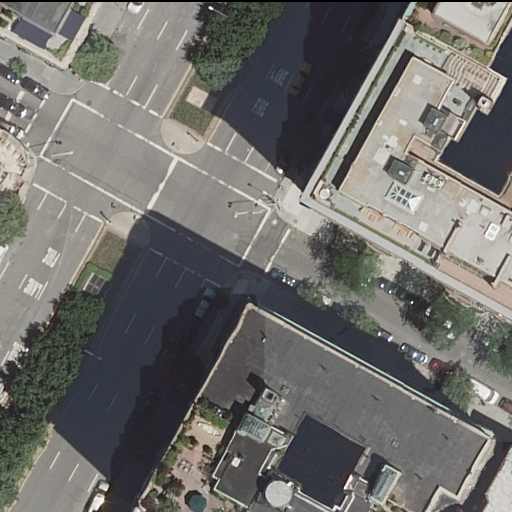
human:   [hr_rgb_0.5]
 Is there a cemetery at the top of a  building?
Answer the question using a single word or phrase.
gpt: no

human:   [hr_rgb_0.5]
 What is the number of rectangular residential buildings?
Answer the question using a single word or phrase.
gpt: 4

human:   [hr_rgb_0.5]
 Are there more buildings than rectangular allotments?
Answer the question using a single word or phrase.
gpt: yes

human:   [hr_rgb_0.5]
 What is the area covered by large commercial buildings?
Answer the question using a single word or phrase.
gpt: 0m2

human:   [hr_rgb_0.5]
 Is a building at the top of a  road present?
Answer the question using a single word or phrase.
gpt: yes

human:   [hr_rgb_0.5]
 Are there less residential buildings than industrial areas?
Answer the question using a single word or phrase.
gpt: no

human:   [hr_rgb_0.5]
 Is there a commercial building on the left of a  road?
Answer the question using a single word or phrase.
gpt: no

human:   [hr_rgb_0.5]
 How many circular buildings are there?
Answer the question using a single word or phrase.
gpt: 0

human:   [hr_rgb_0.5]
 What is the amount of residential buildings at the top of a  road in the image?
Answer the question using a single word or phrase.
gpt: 2

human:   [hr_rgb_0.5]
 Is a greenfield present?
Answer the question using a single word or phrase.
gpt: no

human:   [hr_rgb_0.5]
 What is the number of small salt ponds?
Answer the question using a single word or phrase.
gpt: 0

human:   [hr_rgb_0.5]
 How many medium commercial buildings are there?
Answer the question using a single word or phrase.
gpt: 0

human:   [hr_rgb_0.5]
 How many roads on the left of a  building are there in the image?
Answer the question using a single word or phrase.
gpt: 2

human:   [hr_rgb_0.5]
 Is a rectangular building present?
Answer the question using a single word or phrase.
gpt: yes

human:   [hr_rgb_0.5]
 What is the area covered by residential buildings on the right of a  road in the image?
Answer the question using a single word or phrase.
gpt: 3119m2

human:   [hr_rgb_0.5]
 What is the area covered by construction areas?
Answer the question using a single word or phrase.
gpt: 0m2

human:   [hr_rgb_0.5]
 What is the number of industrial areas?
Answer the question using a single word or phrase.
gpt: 0

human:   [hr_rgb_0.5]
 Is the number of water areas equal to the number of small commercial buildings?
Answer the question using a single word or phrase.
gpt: yes

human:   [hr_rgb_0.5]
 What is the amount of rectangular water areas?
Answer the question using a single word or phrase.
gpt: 0

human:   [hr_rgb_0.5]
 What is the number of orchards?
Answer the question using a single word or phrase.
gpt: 0

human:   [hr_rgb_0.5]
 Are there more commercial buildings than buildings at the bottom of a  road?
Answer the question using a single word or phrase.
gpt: no

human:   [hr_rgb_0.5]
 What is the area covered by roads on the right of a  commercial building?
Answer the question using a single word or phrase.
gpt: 0m2

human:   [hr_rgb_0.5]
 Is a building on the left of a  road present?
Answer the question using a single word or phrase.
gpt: yes

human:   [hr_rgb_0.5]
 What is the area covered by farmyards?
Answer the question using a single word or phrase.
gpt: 0m2

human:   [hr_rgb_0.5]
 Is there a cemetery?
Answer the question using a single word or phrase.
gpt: no

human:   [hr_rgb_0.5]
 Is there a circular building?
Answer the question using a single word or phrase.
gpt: no

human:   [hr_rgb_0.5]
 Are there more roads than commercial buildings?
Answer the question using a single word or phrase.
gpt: yes

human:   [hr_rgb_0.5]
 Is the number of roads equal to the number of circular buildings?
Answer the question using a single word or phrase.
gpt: no

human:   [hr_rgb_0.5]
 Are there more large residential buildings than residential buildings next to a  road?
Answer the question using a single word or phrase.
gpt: no

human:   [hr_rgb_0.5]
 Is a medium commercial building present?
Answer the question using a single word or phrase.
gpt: no

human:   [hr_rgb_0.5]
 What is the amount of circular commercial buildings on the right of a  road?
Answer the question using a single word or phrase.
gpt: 0

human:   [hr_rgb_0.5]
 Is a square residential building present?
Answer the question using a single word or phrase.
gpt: no

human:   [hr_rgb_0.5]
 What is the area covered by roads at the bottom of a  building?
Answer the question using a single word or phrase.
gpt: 0m2

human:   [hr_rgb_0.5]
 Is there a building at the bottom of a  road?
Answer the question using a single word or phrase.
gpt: yes

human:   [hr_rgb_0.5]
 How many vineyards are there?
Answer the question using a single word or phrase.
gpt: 0

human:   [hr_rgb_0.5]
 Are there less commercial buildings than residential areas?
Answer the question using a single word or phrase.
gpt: no